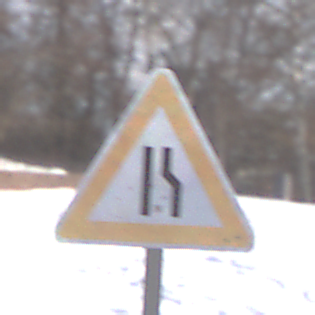
Verkehrszeichen: EinseitigVerengteFahrbahnRechts
Umgebung: Outdoor, Nature
Tageszeit: MorningAfternoon
Wetter: PartlyCloudy
Licht: Natural
Jahreszeit: Winter
Kontrast: HighContrast